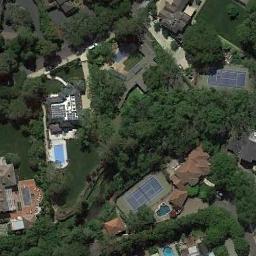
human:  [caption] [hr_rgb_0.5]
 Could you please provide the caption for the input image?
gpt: There are many trees around the tennis court .

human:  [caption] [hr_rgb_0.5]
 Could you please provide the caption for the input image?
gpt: The tennis court is on the grass next to some buildings and trees .

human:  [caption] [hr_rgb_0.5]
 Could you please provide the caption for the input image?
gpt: Tennis court and swimming pool in the middle of a residential area surrounded by trees .

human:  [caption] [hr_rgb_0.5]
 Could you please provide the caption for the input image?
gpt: There are two tennis courts on the vacant lot .

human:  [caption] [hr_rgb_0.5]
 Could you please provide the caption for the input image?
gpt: There are many green trees and some buildings around the tennis court .